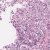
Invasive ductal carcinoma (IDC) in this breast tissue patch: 1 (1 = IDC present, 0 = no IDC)